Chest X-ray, PA view. Patient: 49 years old, sex F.
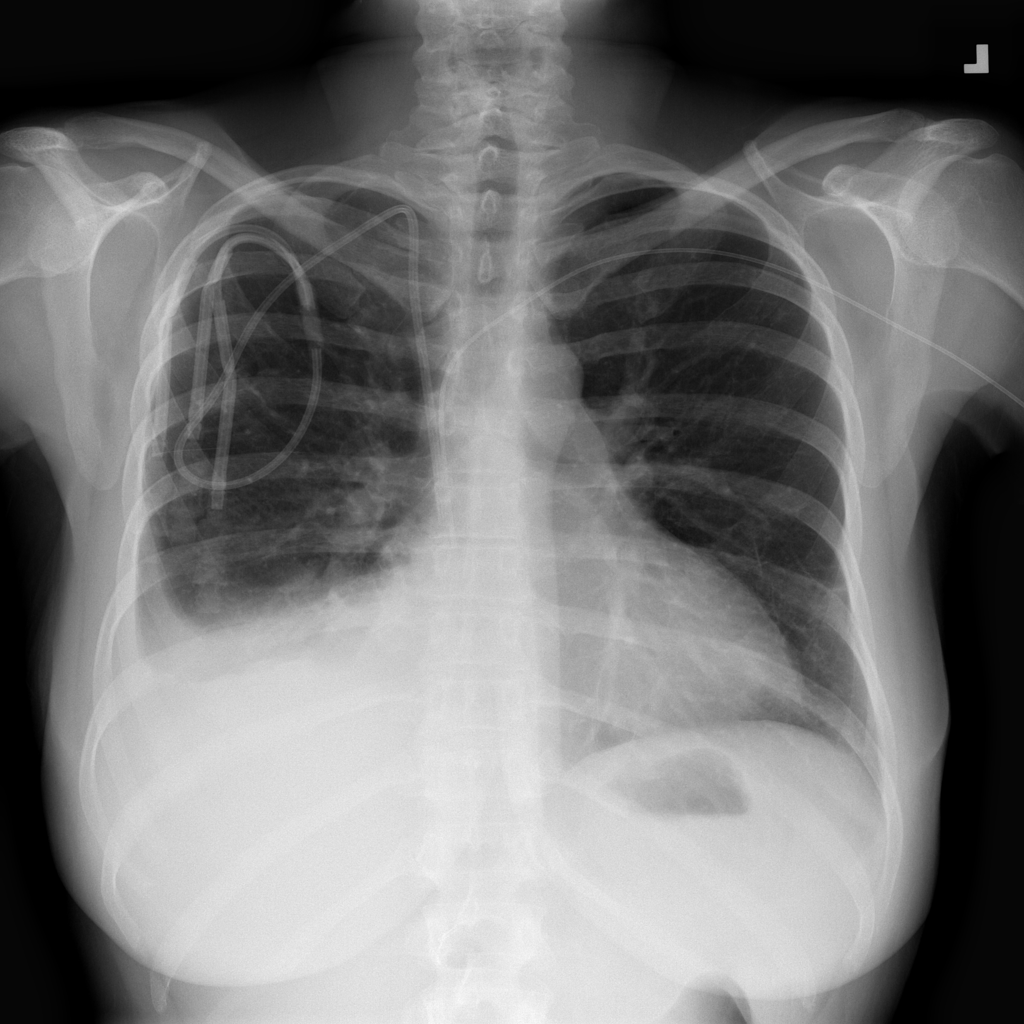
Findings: Atelectasis, Cardiomegaly, Effusion, Infiltration